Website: crate-barrel
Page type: billing-address
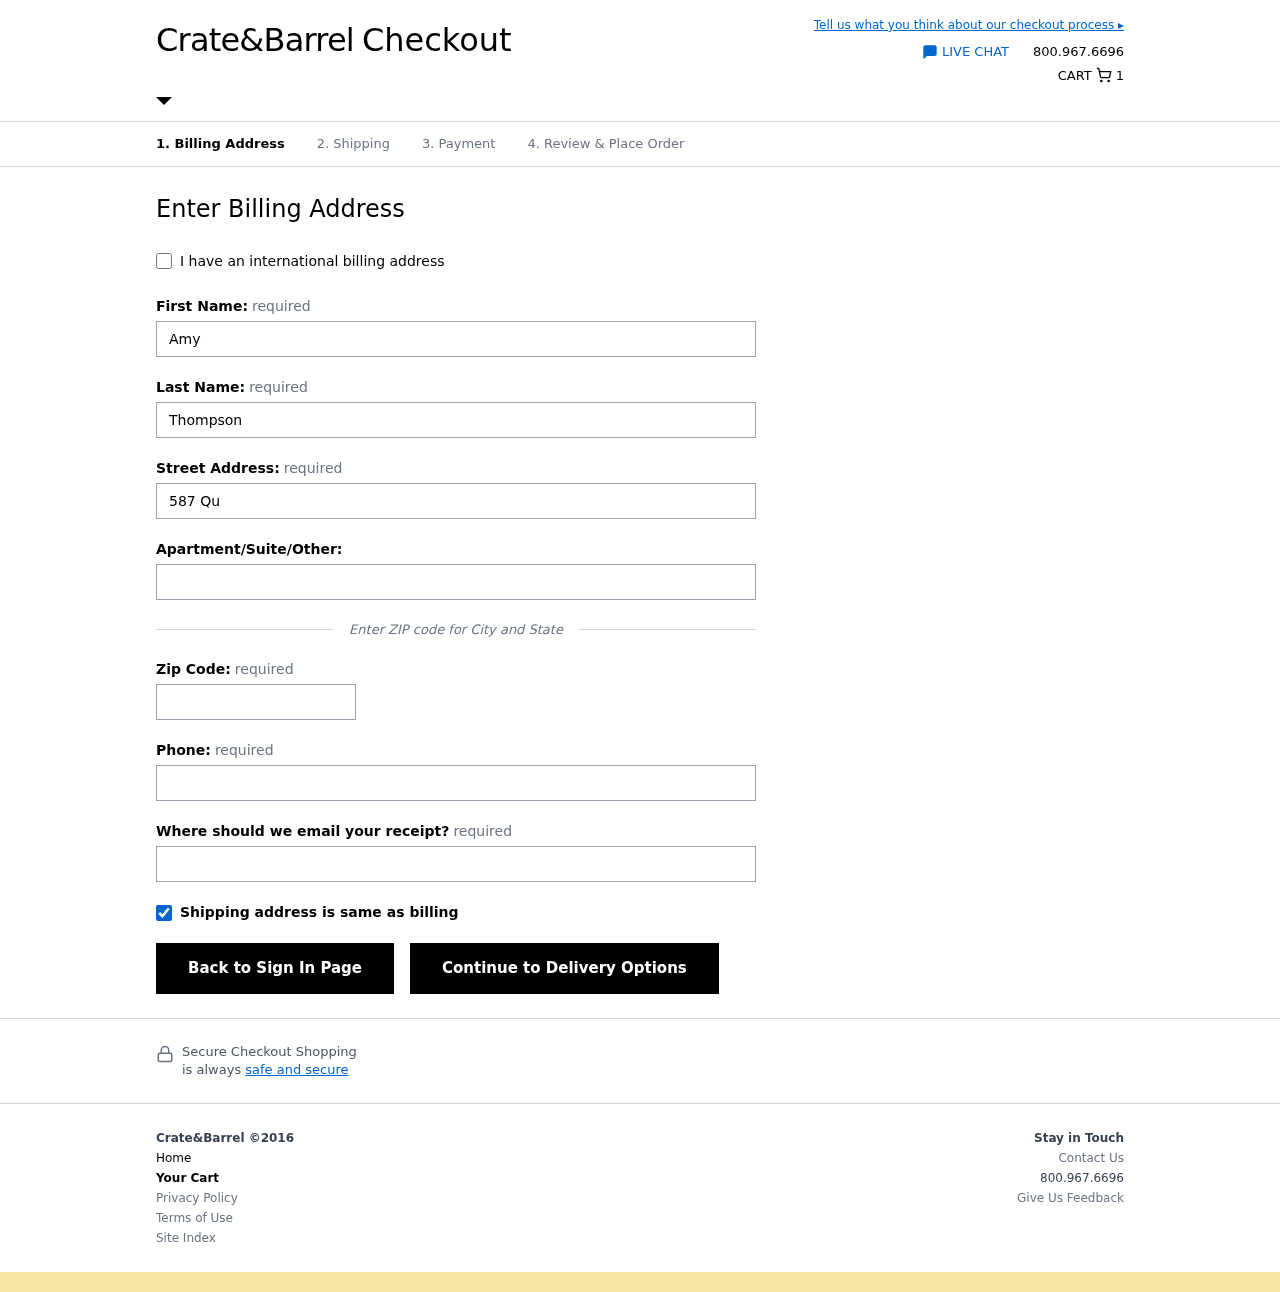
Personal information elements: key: PII_EMAIL
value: amy.thompson@yahoo.com
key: PII_FIRSTNAME
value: Amy
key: PII_LASTNAME
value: Thompson
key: PII_PHONE
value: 7663512921
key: PII_POSTCODE
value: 49285
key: PII_STREET
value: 587 Quinn Park
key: PII_STREET2
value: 54604 Mata Row
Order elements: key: ORDER_NUM_ITEMS
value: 1